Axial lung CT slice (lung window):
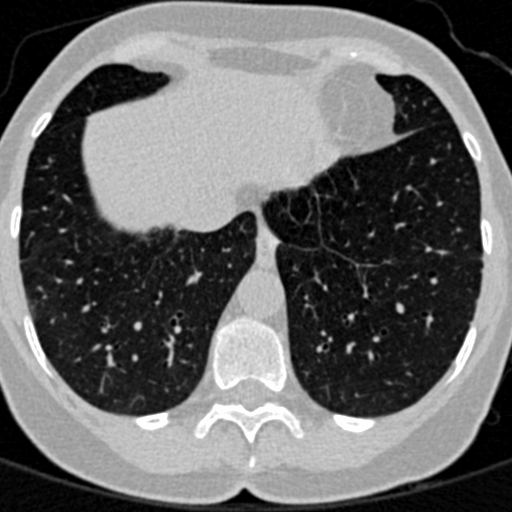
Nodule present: no